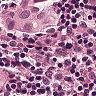
Metastatic tissue present: yes